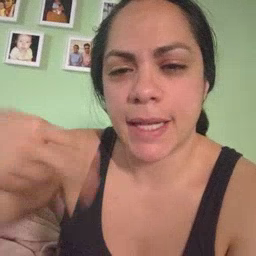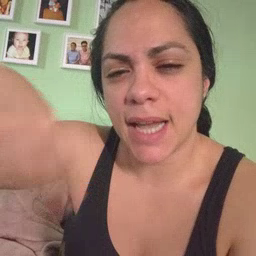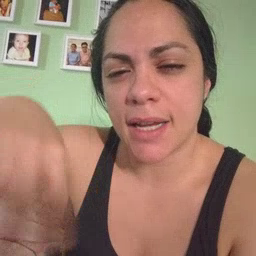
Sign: dance